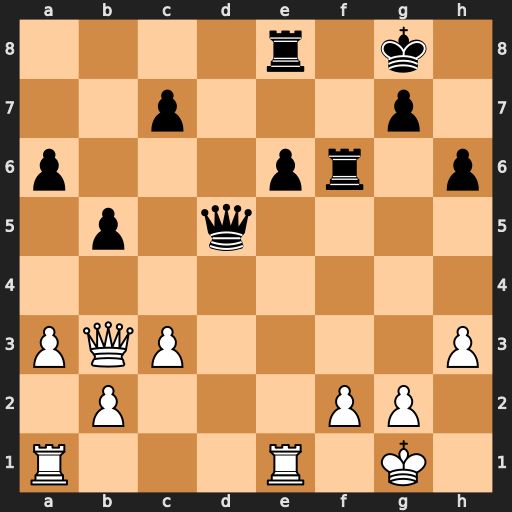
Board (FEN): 4r1k1/2p3p1/p3pr1p/1p1q4/8/PQP4P/1P3PP1/R3R1K1
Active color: w
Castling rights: -
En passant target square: -
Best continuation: Qxd5 exd5 Rxe8+